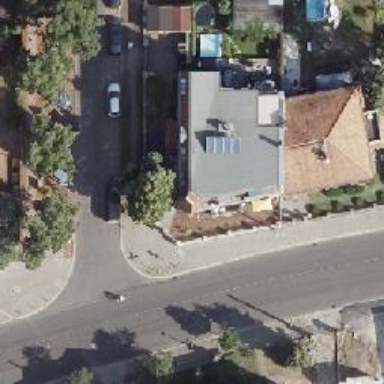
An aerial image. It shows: Apartment building with double saltbox roof shape.